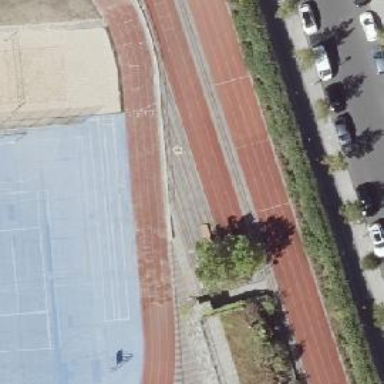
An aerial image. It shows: Track for athletics with tartan surface. Specifically designed for long jump.